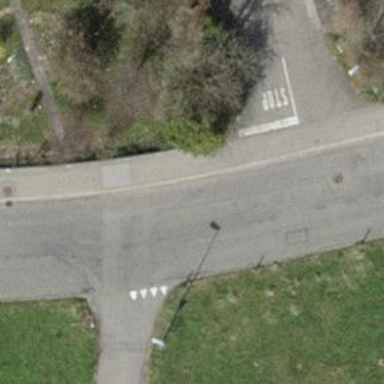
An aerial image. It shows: Traffic calming island.